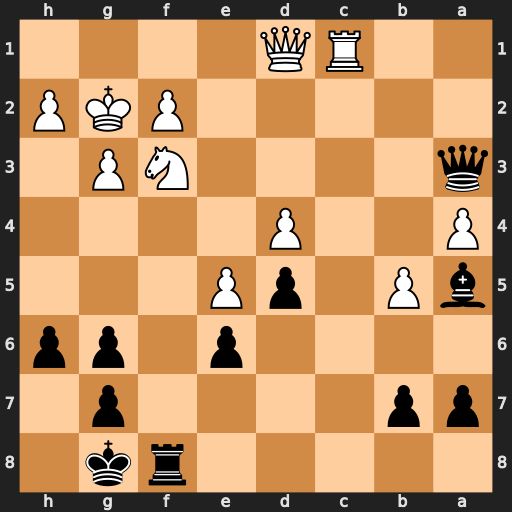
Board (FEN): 5rk1/pp4p1/4p1pp/bP1pP3/P2P4/q4NP1/5PKP/2RQ4
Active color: b
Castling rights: -
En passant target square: -
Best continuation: Rxf3 Qxf3 Qxc1